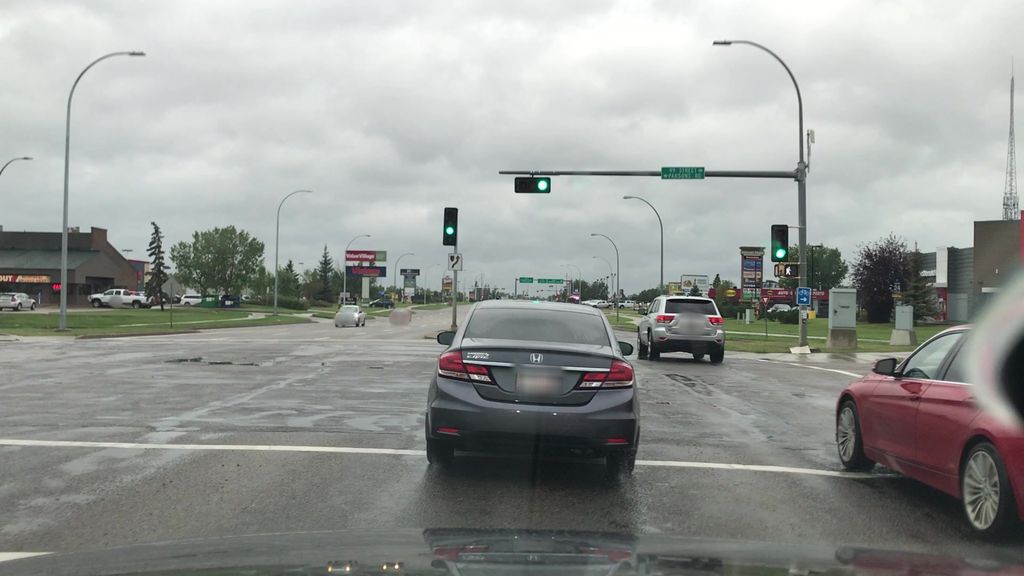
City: edmonton